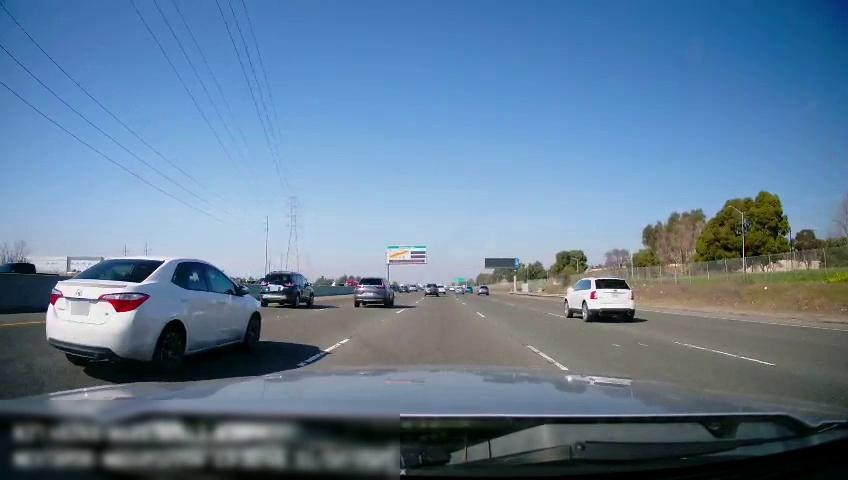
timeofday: Day
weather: Sunny
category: Drivable Space
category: Vehicles | Truck
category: Vehicles | Other LV
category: Vehicles | SUV
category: Vehicles | SUV
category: Vehicles | SUV
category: Vehicles | SUV
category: Vehicles | Car
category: Vehicles | SUV
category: Vehicles | Car
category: Vehicles | SUV
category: Vehicles | SUV
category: Vehicles | Car
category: Lanes | Current Lane
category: Lanes | Current Lane
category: Lanes | Alternate Lane
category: Lanes | Alternate Lane
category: Lanes | Alternate Lane
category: Lanes | Alternate Lane
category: Traffic | Signs
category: Traffic | Signs
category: Traffic | Signs